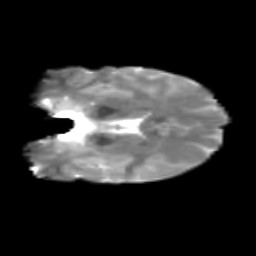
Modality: T2w
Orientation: coronal
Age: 26
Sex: female
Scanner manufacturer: siemens
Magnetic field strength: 3 T
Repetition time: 1.8 s
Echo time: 0.07 s